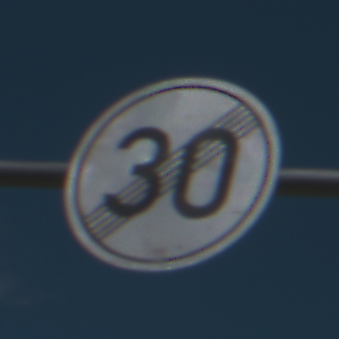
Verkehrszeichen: EndeGeschwindigkeit30
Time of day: Midday
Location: Outdoor (Special)
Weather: PartlyCloudy
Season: NotSpecified
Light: Natural